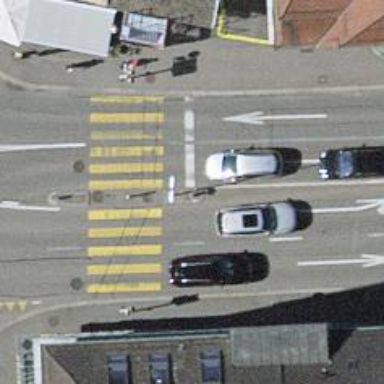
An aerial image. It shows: Road crossing with traffic signals and central island.